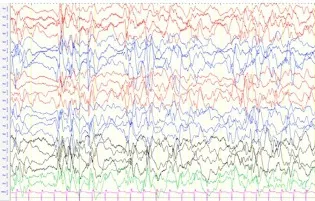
(A) Hypsarrhythmia: discontinuous, asynchronous background with high-voltage irregular slow waves and multifocal spikes.
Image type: electrography (eeg)